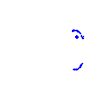
Particle: proton